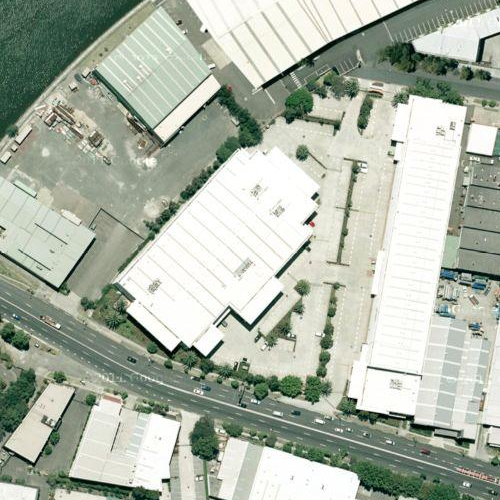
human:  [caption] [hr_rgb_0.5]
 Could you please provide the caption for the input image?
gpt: Some roads go through the industrial area with many white buildings arranged densely .

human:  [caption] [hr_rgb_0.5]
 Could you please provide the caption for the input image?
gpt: Many buildings densely arranged in the residential area while some roads go though .

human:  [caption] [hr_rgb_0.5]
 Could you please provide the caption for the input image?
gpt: An industrial area with many buildings arranged densely .

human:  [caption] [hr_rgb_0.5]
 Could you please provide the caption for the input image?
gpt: There are some buildings arranged densely in the residential area .

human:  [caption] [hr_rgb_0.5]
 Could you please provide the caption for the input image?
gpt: There are many buildings densely arranged in the industrial buildings .